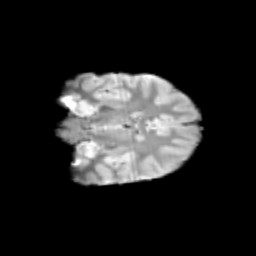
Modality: T2w
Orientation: coronal
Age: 10
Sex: male
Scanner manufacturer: siemens
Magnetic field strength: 3 T
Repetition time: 3.8 s
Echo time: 0.07 s